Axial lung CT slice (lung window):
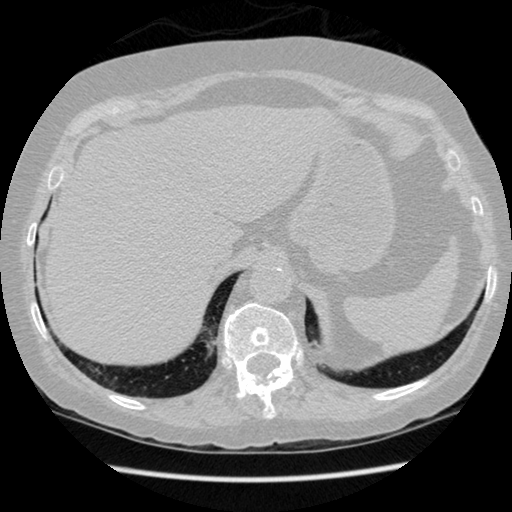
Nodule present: no